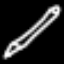
Label: pencil